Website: bh-photo
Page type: billing-address
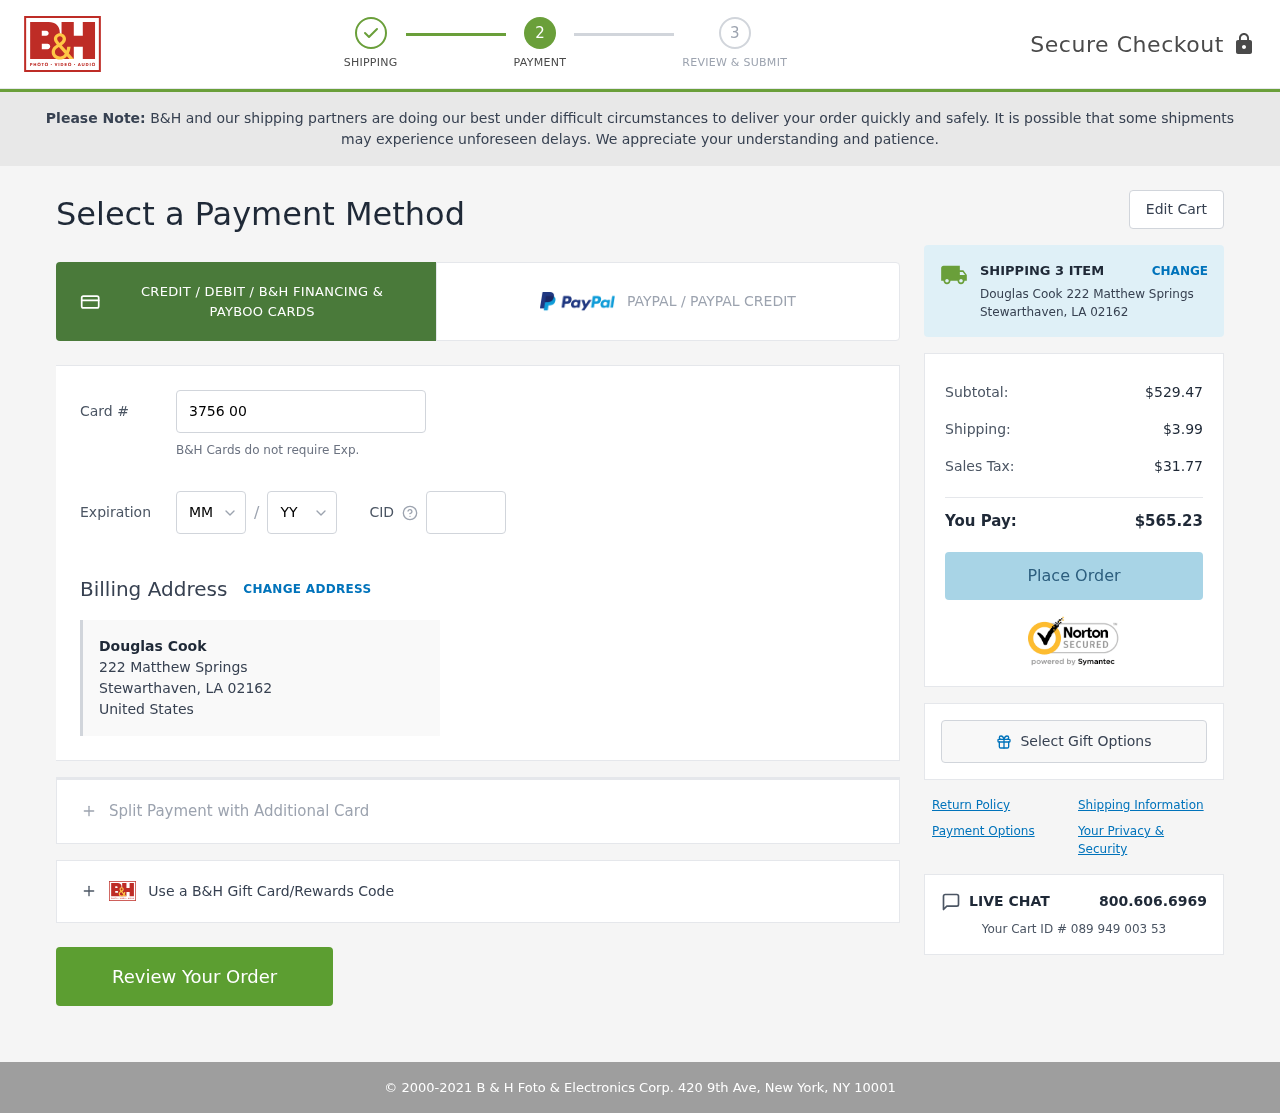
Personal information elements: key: PII_CARD_CVV
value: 7022
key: PII_CARD_EXPIRY_MONTH
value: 04
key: PII_CARD_EXPIRY_YEAR
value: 27
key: PII_CARD_NUMBER
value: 3756 0026 8831 231
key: PII_CITY
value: Stewarthaven
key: PII_COUNTRY
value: United States
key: PII_FULLNAME
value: Douglas Cook
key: PII_POSTCODE
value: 02162
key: PII_STATE_ABBR
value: LA
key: PII_STREET
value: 222 Matthew Springs
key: PII_FULLNAME2
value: Douglas Cook
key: PII_CITY_STATE
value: Stewarthaven, LA
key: PII_POSTCODE_FULL
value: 02162
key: PII_POSTCODE_NUMERIC
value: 2162
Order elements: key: ORDER_NUM_ITEMS
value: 3
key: ORDER_SUBTOTAL
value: $529.47
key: ORDER_SHIPPING_COST
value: $3.99
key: ORDER_TAX
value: $31.77
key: ORDER_TOTAL
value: $565.23
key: ORDER_ID
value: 089 949 003 53